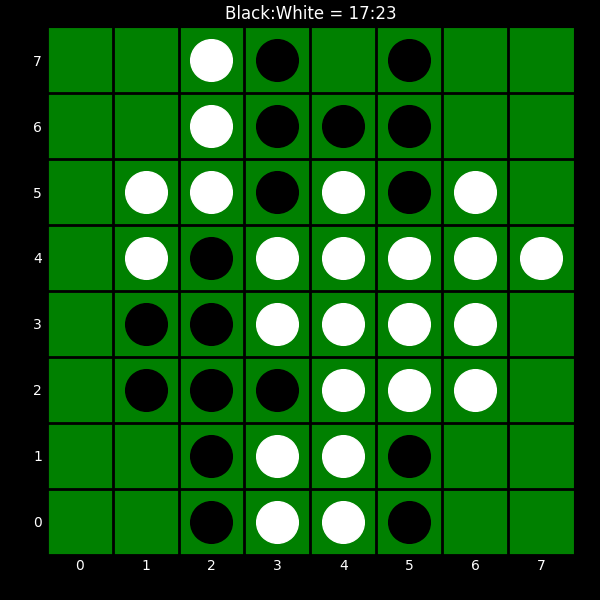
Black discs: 17
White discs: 23